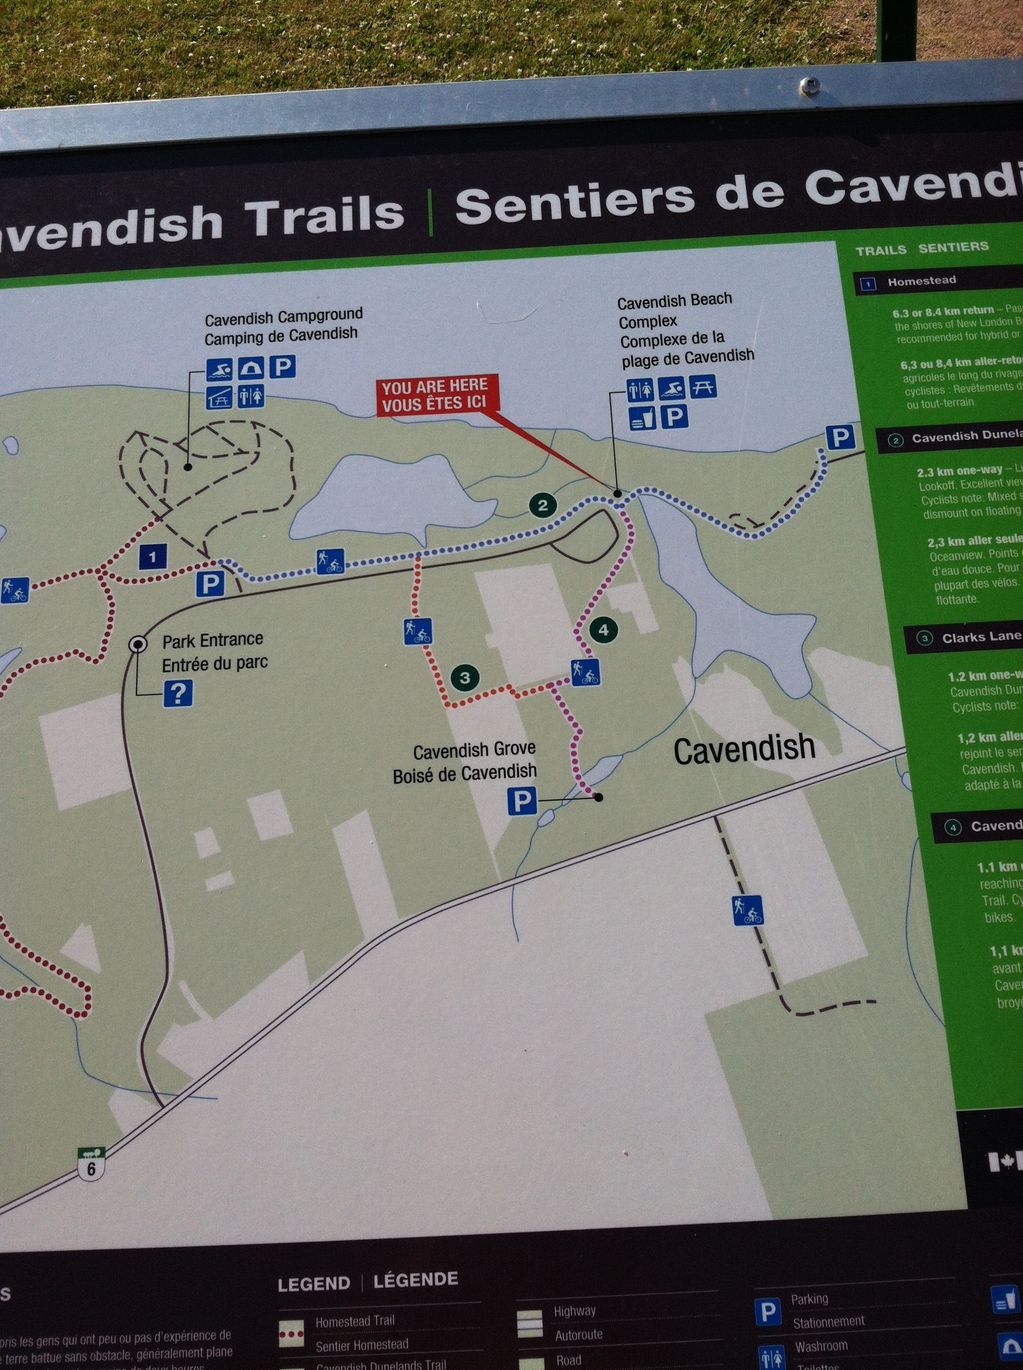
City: charlottetown